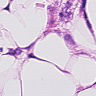
Metastatic tissue present: yes